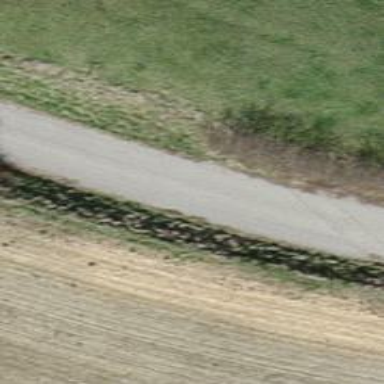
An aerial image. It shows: Track with grade2 tracktype.